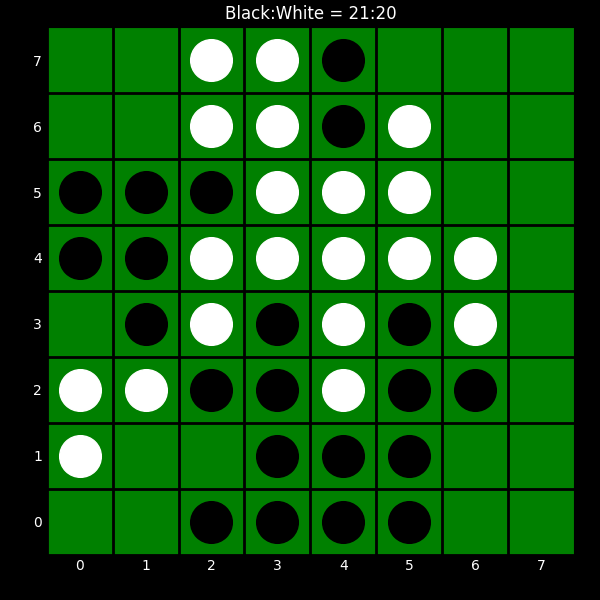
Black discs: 21
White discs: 20